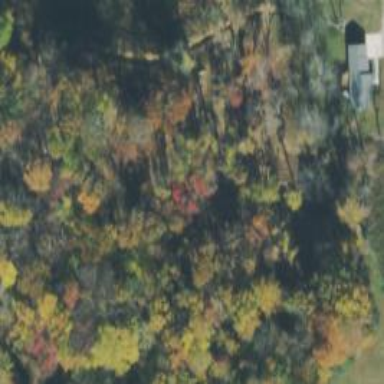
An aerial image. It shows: Serene woodland landscape.